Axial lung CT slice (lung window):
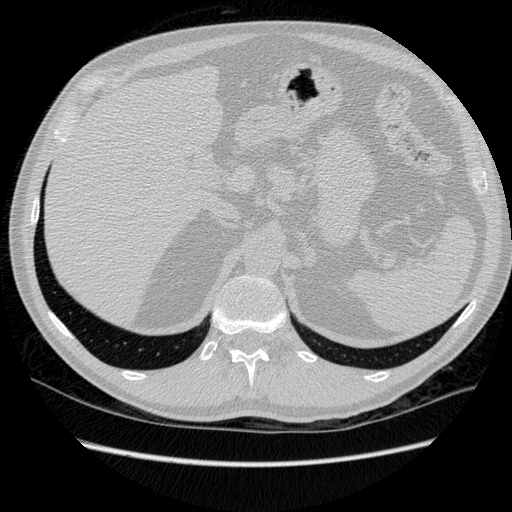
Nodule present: no